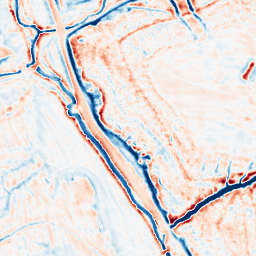
Category: edge_preserving
Decomposition family: bilateral
Decomposition parameters: d: 15
sigma_color: 100
sigma_space: 50
Upsampling method: cubic_mitchell
Upsampling parameters: scale: 8
Upsampling scale: 8